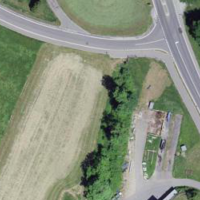
EUNIS habitat code: 52
Species observed at this site:
Galium mollugo
Plantago lanceolata
Dactylis glomerata